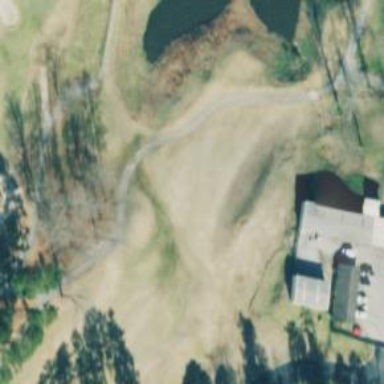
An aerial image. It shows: Pathway for golfing.